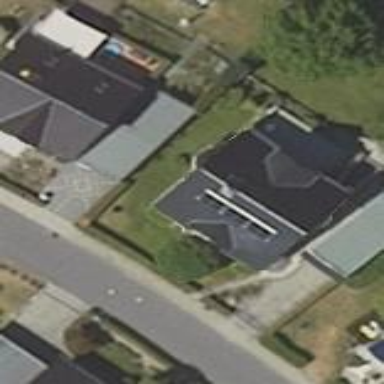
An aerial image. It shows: Simple house.